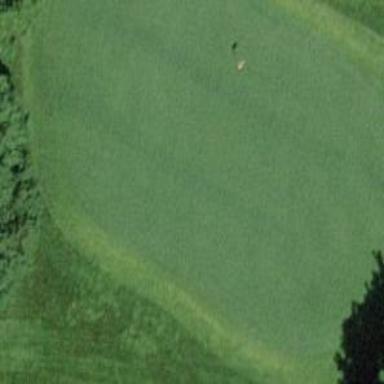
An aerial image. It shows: Golf green pitch on grass land. It is designated for the sport of golf.